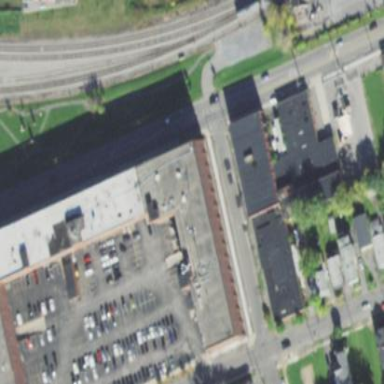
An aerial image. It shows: Commercial building.